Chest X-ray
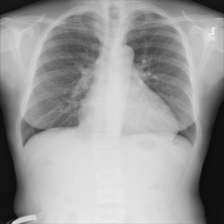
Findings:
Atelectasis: negative
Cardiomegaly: positive
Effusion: negative
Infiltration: negative
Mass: negative
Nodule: negative
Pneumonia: negative
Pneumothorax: negative
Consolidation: negative
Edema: negative
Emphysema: negative
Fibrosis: negative
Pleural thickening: negative
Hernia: negative